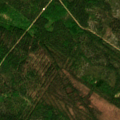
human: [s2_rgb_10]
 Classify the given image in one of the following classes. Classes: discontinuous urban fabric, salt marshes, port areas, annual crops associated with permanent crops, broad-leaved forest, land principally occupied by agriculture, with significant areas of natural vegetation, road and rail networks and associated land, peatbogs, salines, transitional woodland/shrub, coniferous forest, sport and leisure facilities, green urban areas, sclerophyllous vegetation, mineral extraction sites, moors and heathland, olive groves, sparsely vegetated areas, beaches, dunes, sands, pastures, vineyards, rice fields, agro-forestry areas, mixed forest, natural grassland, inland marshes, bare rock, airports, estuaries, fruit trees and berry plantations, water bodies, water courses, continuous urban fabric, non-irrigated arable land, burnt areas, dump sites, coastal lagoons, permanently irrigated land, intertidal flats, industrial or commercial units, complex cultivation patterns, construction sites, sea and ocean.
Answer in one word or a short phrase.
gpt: coniferous forest, mixed forest, transitional woodland/shrub